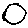
Label: circle